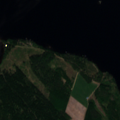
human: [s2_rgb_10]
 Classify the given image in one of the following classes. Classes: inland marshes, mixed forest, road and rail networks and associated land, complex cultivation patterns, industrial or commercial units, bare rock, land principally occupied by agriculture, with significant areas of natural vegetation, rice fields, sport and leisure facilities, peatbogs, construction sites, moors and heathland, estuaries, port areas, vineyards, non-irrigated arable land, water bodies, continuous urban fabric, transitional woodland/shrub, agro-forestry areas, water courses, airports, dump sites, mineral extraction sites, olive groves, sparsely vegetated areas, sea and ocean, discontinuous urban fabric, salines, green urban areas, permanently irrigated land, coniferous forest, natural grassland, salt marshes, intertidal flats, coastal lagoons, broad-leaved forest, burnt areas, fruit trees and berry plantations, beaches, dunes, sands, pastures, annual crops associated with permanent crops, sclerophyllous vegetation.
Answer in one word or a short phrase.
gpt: broad-leaved forest, coniferous forest, mixed forest, water bodies